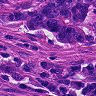
Metastatic tissue present: yes